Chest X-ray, AP view. Patient: 56 years old, sex M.
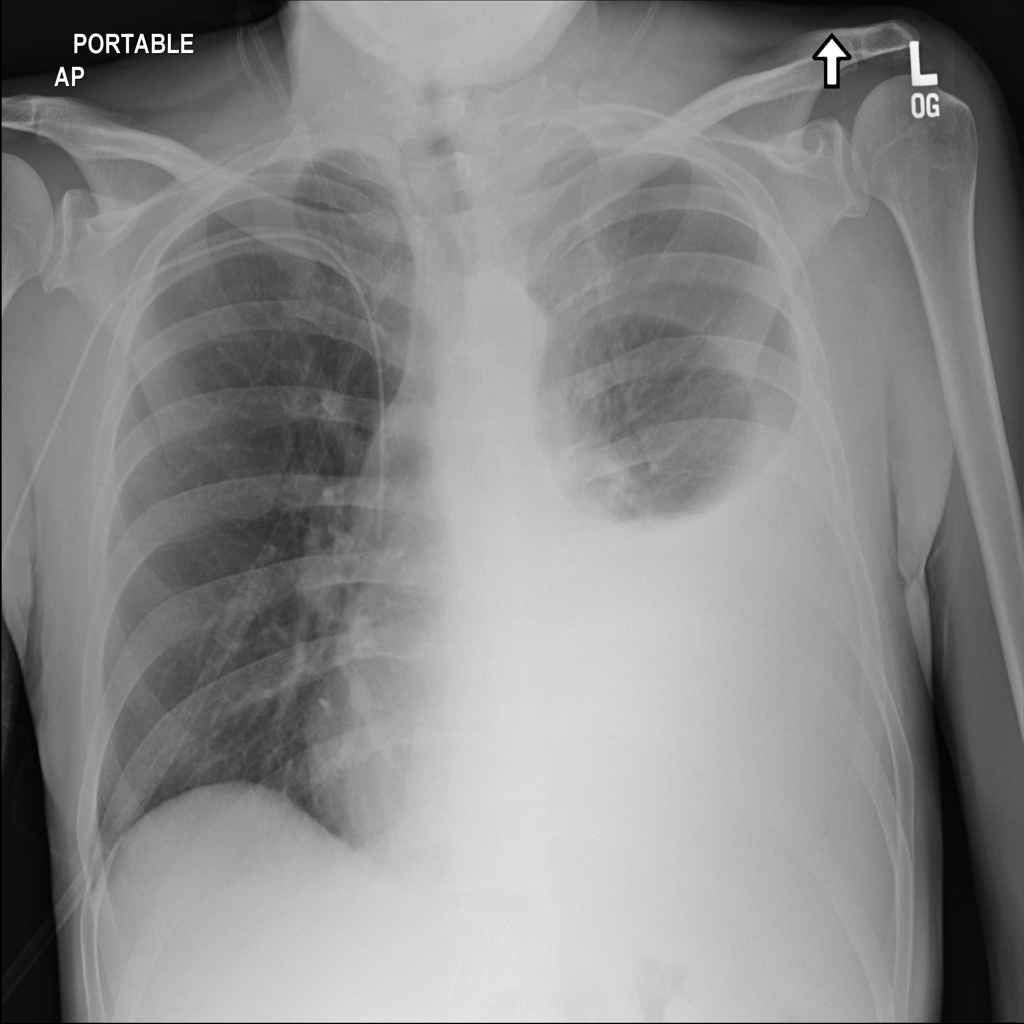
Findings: Effusion